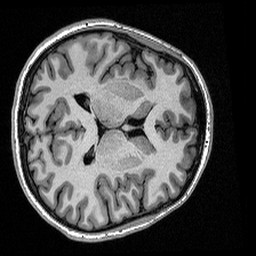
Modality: T1w
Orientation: axial
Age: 23
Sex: female
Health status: healthy
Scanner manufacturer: siemens
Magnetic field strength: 1.5 T
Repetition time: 2.73 s
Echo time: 0.00357 s